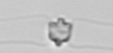
Label: Chaetoceros_didymus